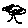
Label: tree